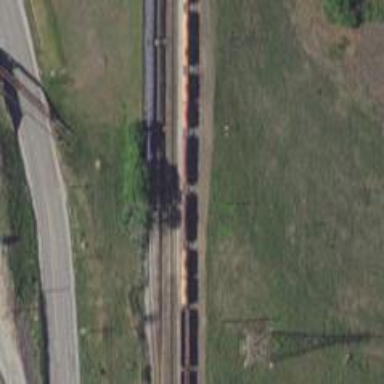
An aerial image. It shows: Abandoned spur railway.